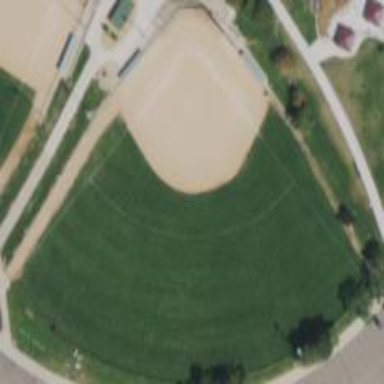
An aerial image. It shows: Softball pitch for leisure land activities.